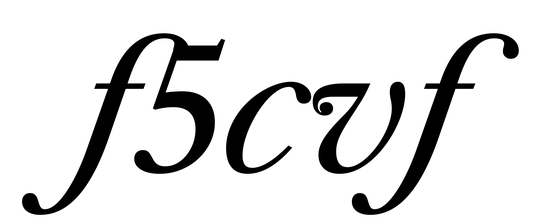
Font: LibreCaslonText-Italic_Italic